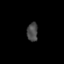
Tissue: skin
Cell type: Epithelial cells
Senescence score: 0.2622
Nuclear area (px): 203
Mean DAPI intensity: 72.182